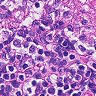
Metastatic tissue present: no